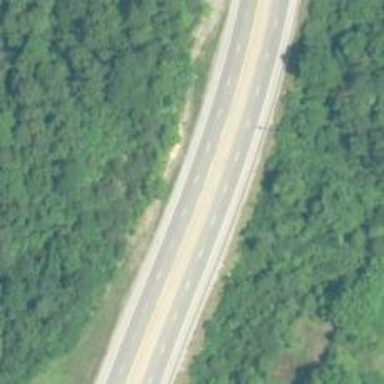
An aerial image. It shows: Trunk highway.